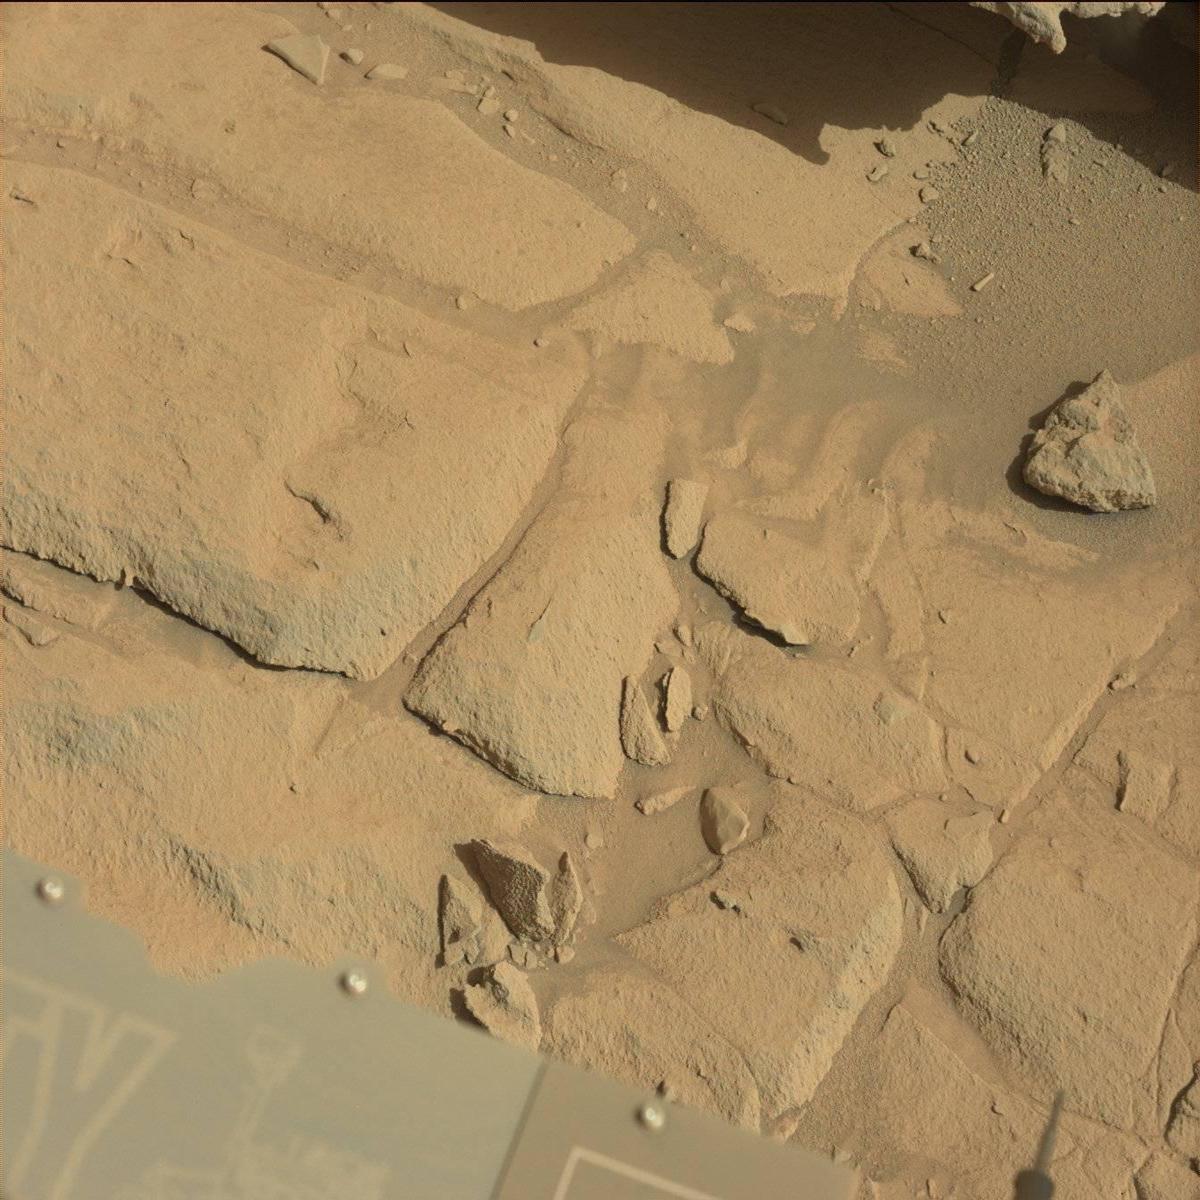
Terrain classes present: Bedrock, Rock, Rover, Sand / Soil